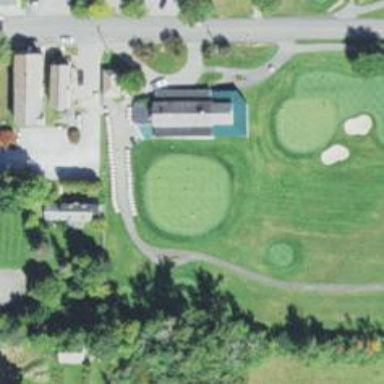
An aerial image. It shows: Service road used as golf cart path.